Question: I'm trying to pass data from one screen to another screen. The first screen reads data from a CSV and puts data into a database table. Any data that is invalid, such as string in year (integer), is caught and stored in an ArrayList of errorItem which contains the Book title, author, date, isbn, copies, and tags. My program has successfully identified invalid csv entries, but when I pass the error data to be displayed, the listview only shows the last entry passed and repeats it.
What might be the problem here?

'''
ArrayList<itemLink> errorList = new ArrayList<itemLink>();
int successCounter = 0;
int errorCounter = 0;
String[][] errors = new String[1][6];
String[] line = new String[6];
try {
int titleCol = -1, authorCol = -1, dateCol = -1, isbnCol = -1, quantityCol = -1, tagCol = -1;
CSVReader reader = new CSVReader(new FileReader(new File(Environment.getExternalStorageDirectory().getPath()+location)));
String [] nextLine;
nextLine = reader.readNext();
int index = 0;
int lineLength = nextLine.length;
while(titleCol < 0 && index < lineLength)
{
if(nextLine[index].contains("TITLE"))
titleCol = index;
index++;
}
index = 0;
while(authorCol < 0 && index < lineLength)
{
if(nextLine[index].contains("AUTHOR"))
authorCol = index;
index++;
}
index = 0;
while(dateCol < 0 && index < lineLength)
{
if(nextLine[index].contains("DATE"))
dateCol = index;
index++;
}
index = 0;
while(isbnCol < 0 && index < lineLength)
{
if(nextLine[index].contains("ISBN"))
isbnCol = index;
index++;
}
index = 0;
while(quantityCol < 0 && index < lineLength)
{
if(nextLine[index].contains("COPIES"))
quantityCol = index;
index++;
}
index = 0;
while(tagCol < 0 && index < lineLength)
{
if(nextLine[index].contains("TAGS"))
tagCol = index;
index++;
}
System.out.println(nextLine[titleCol]);
System.out.println(nextLine[authorCol]);
System.out.println(nextLine[dateCol]);
System.out.println(nextLine[isbnCol]);
System.out.println(nextLine[quantityCol]);
System.out.println(nextLine[tagCol]);
int counter = 0;
while ((nextLine = reader.readNext()) != null) {
// nextLine[] is an array of values from the line
/*
* nextLine[titleCol] = TITLE
* nextLine[authorCol] = AUTHOR
* nextLine[dateCol] = DATE
* nextLine[isbnCol] = ISBN
* nextLine[quantityCol] = QUANTITY
* nextLine[tagCol] = TAGS
*/
lineLength = nextLine.length;
if(nextLine[isbnCol].contains("0") || nextLine[isbnCol].contains("1")
|| nextLine[isbnCol].contains("2") || nextLine[isbnCol].contains("3")
|| nextLine[isbnCol].contains("4") || nextLine[isbnCol].contains("5")
|| nextLine[isbnCol].contains("6") || nextLine[isbnCol].contains("7")
|| nextLine[isbnCol].contains("8") || nextLine[isbnCol].contains("9"))
{
if(InventoryAdapter.isbnFoundInInventory(nextLine[isbnCol]) == false)
{
if(nextLine[dateCol].contains("0") || nextLine[dateCol].contains("1")
|| nextLine[dateCol].contains("2") || nextLine[dateCol].contains("3")
|| nextLine[dateCol].contains("4") || nextLine[dateCol].contains("5")
|| nextLine[dateCol].contains("6") || nextLine[dateCol].contains("7")
|| nextLine[dateCol].contains("8") || nextLine[dateCol].contains("9"))
line[2] = nextLine[dateCol];
else
line[2]="-9999";
if(nextLine[quantityCol].contains("0") || nextLine[quantityCol].contains("1")
|| nextLine[quantityCol].contains("2") || nextLine[quantityCol].contains("3")
|| nextLine[quantityCol].contains("4") || nextLine[quantityCol].contains("5")
|| nextLine[quantityCol].contains("6") || nextLine[quantityCol].contains("7")
|| nextLine[quantityCol].contains("8") || nextLine[quantityCol].contains("9"))
line[4] = nextLine[quantityCol];
else
line[4]="-9999";
if(tagCol < lineLength && nextLine[tagCol].length() > 0)
line[5] = nextLine[tagCol];
else
line[5] = "*ERROR*";
if(titleCol < lineLength && nextLine[titleCol].length() > 0)
line[0] = nextLine[titleCol];
else
line[0] = "*ERROR*";
if(authorCol < lineLength && nextLine[authorCol].length() > 0)
line[1] = nextLine[authorCol];
else
line[1] = "*ERROR*";
if(isbnCol < lineLength && nextLine[isbnCol].length() > 0)
line[3] = nextLine[isbnCol];
else
line[3] = "*ERROR*";
if(line[0].equals("*ERROR*") || line[1].equals("*ERROR*")
|| line[3].equals("*ERROR*")|| line[5].equals("*ERROR*")
|| line[2].equals("-9999")|| line[4].equals("-9999"))
{
System.out.println(counter+". ERROR FOUND: "+line[0]);
errorList.add(new itemLink(line[0], line[1], Integer.parseInt(line[2]),
line[3], Integer.parseInt(line[4]), line[5]));
errorCounter++;
}
else
{
System.out.println(counter+". SUCCESSFULLY ADDED: "+line[0]);
InventoryAdapter.insertEntry(line[0], line[1], line[3], Integer.parseInt(line[2]),
line[5], Integer.parseInt(line[4]), 14);
successCounter++;
}
}
}
counter++;
}
} catch (FileNotFoundException e) {
// TODO Auto-generated catch block
e.printStackTrace();
} catch (IOException e) {
// TODO Auto-generated catch block
e.printStackTrace();
}
progressDialog.dismiss();
Intent i=new Intent(InventorySyncScreen.this,SyncSuccessScreen.class);
i.putExtra("username",userName);
i.putExtra("numSuccess",successCounter);
i.putExtra("numError", errorCounter);
i.putExtra("errorList", errorList);
startActivity(i);
'''
'''
Intent intent = getIntent();
final String userName = intent.getExtras().getString("username");
int numSuccess= intent.getExtras().getInt("numSuccess");
int numError= intent.getExtras().getInt("numError");
@SuppressWarnings("unchecked")
ArrayList<itemLink> errorList = (ArrayList<itemLink>) getIntent().getSerializableExtra("errorList");
textNumSuccess.setText("Items Successfully Synced: "+numSuccess);
textNumError.setText("Data Errors Found: "+numError);
// Set up array
String[] errors = new String[6];
for(int i = 0; i < errorList.size(); i++)
{
System.out.println("errors[0] = "+errors[0]);
errors[0] = errorList.get(i).title;
errors[1] = errorList.get(i).author;
errors[2] = ((Integer)errorList.get(i).date).toString();
errors[3] = errorList.get(i).isbn;
errors[4] = ((Integer)errorList.get(i).quantity).toString();
errors[5] = errorList.get(i).tags;
reportArray.add(new ErrorItem(i, errors));
}
// add data in custom adapter
errorAdapter = new CustomErrorAdapter(this, R.layout.errorlist_row, reportArray);
ListView dataList = (ListView) findViewById(R.id.errorlist_row);
dataList.setAdapter(errorAdapter);
'''
'''
public class CustomErrorAdapter extends ArrayAdapter<ErrorItem> {
Context context;
int layoutResourceId;
LinearLayout linearMain;
ArrayList<ErrorItem> data = new ArrayList<ErrorItem>();
public CustomErrorAdapter(Context context, int layoutResourceId,
ArrayList<ErrorItem> data) {
super(context, layoutResourceId, data);
this.layoutResourceId = layoutResourceId;
this.context = context;
this.data = data;
}
@Override
public View getView(int position, View convertView, ViewGroup parent) {
View row = null;
if (convertView == null) {
LayoutInflater inflater = ((Activity) context).getLayoutInflater();
row = inflater.inflate(layoutResourceId, parent, false);
//Make sure the textview exists in this xml
} else {
row = convertView;
}
ErrorItem myItem = data.get(position);
TextView titleLabel = (TextView) row.findViewById(R.id.titleText);
titleLabel.setText(myItem.details[0]);
TextView authorLabel = (TextView) row.findViewById(R.id.authorText);
authorLabel.setText(myItem.details[1]);
TextView dateLabel = (TextView) row.findViewById(R.id.dateText);
dateLabel.setText(myItem.details[2]);
TextView isbnLabel = (TextView) row.findViewById(R.id.isbnText);
isbnLabel.setText(myItem.details[3]);
TextView copiesLabel = (TextView) row.findViewById(R.id.copiesText);
copiesLabel.setText(myItem.details[4]);
TextView tagLabel = (TextView) row.findViewById(R.id.tagText);
tagLabel.setText(myItem.details[5]);
if(myItem.details[5].equals("*ERROR*"))
tagLabel.setTextColor(Color.parseColor("#ff2626"));
if(myItem.details[2].equals("-9999"))
dateLabel.setTextColor(Color.parseColor("#ff2626"));
if(myItem.details[4].equals("-9999"))
copiesLabel.setTextColor(Color.parseColor("#ff2626"));
if(myItem.details[0].equals("*ERROR*"))
titleLabel.setTextColor(Color.parseColor("#ff2626"));
if(myItem.details[1].equals("*ERROR*"))
authorLabel.setTextColor(Color.parseColor("#ff2626"));
if(myItem.details[3].equals("*ERROR*"))
isbnLabel.setTextColor(Color.parseColor("#ff2626"));
return row;
}
}
'''
'''
public class ErrorItem {
public int num;
public String[] details;
public ErrorItem(int num, String[] details) {
super();
this.details = details;
}
public int getNum() {
return num;
}
public void setNum(int num) {
this.num = num;
}
public String[] getDetails() {
return details;
}
public void setDetails(String[] details) {
this.details = details;
}
}
'''
Logs reveal that ArrayList is being passed through correctly into SyncSuccessScreen.
'''
01-22 01:42:51.327: I/System.out(8717): errors[0] = *ERROR*
01-22 01:42:51.327: I/System.out(8717): errors[0] = The big beautiful
01-22 01:42:51.327: I/System.out(8717): errors[0] = Pieces of my sister's life
'''
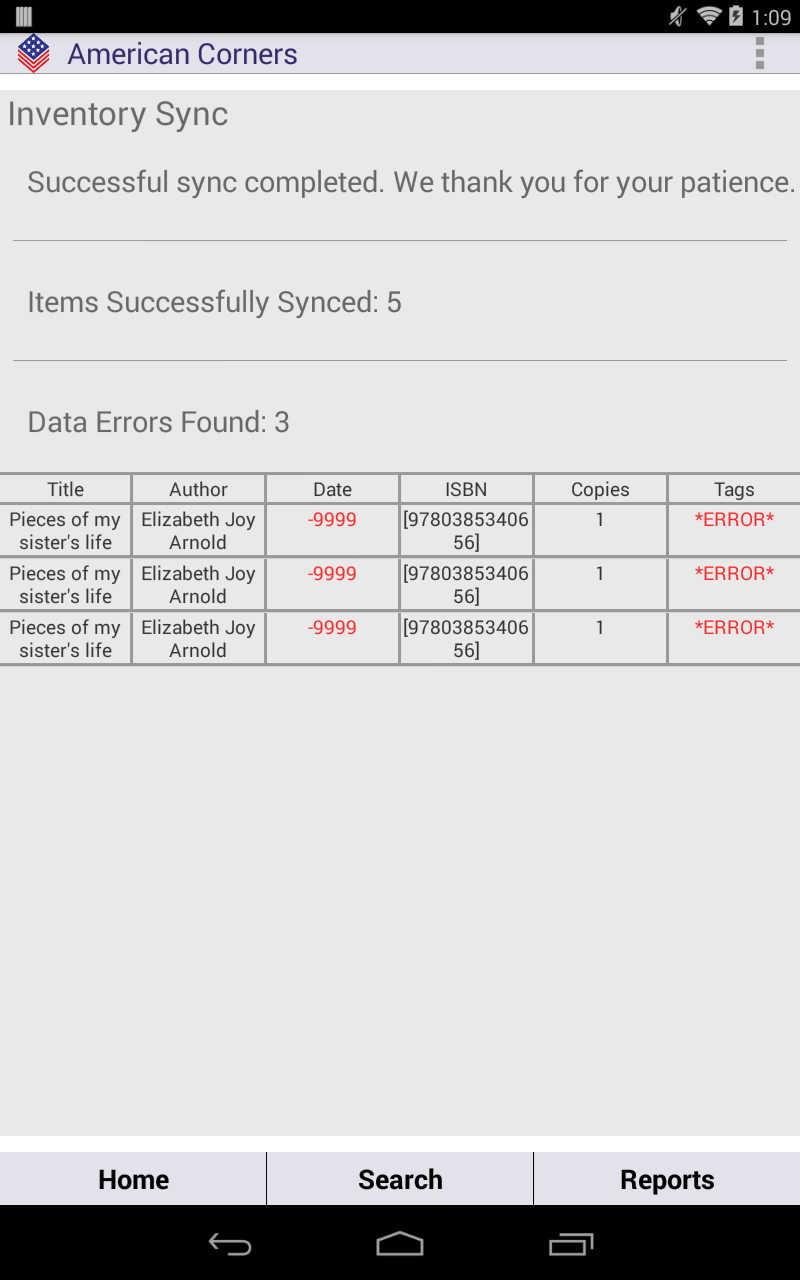
Answer: The error is in the SyncSuccessScreen
'''
errors[0] = errorList.get(i).title;
errors[1] = errorList.get(i).author;
errors[2] = ((Integer)errorList.get(i).date).toString();
errors[3] = errorList.get(i).isbn;
errors[4] = ((Integer)errorList.get(i).quantity).toString();
errors[5] = errorList.get(i).tags;
reportArray.add(new ErrorItem(i, errors));
'''
Should declare new instance of String[] errors otherwise each ErrorItem references the same String[] errors and changing one of them affects every ErrorItem.
'''
String[] errors = new String[6];
for(int i = 0; i < errorList.size(); i++)
{
errors = new String[6]; //add this
errors[0] = errorList.get(i).getTitle();
errors[1] = errorList.get(i).getAuthor();
errors[2] = ((Integer)errorList.get(i).getDate()).toString();
errors[3] = errorList.get(i).getISBN();
errors[4] = ((Integer)errorList.get(i).getQuantity()).toString();
errors[5] = errorList.get(i).getTags();
reportArray.add(i, new ErrorItem(i, errors));
}
'''